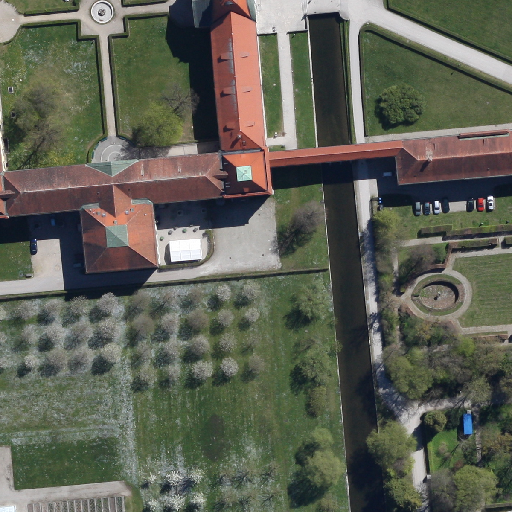
Referring expression: car in the parking area